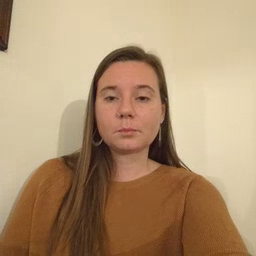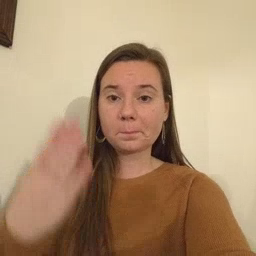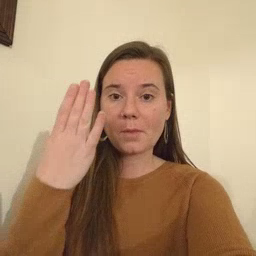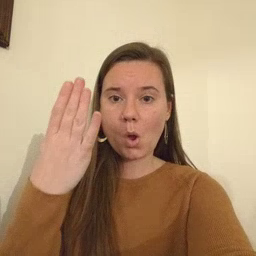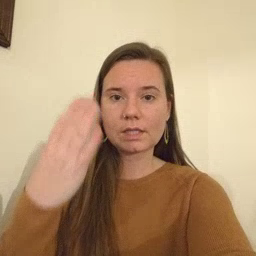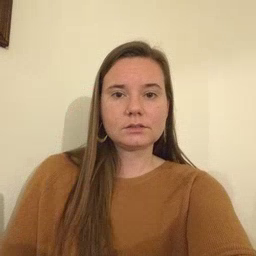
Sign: morning